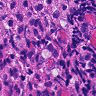
Metastatic tissue present: yes